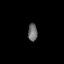
Tissue: prostate
Cell type: T cells
Senescence score: 0.2857
Nuclear area (px): 163
Mean DAPI intensity: 107.534